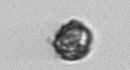
Label: Dinophyceae